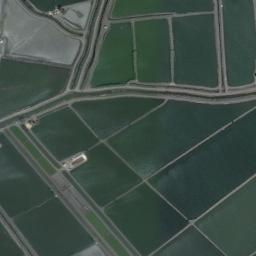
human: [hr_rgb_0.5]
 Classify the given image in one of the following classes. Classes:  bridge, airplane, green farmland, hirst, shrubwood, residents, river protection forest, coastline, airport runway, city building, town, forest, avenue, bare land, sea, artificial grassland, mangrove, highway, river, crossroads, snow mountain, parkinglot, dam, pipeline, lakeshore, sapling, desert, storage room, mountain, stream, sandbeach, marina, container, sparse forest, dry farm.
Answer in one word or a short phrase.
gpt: green farmland